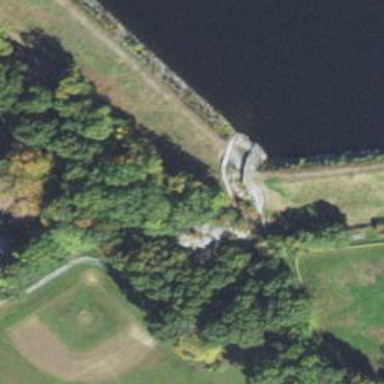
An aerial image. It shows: Spillway within waterway.